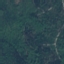
Land use / land cover class: Forest